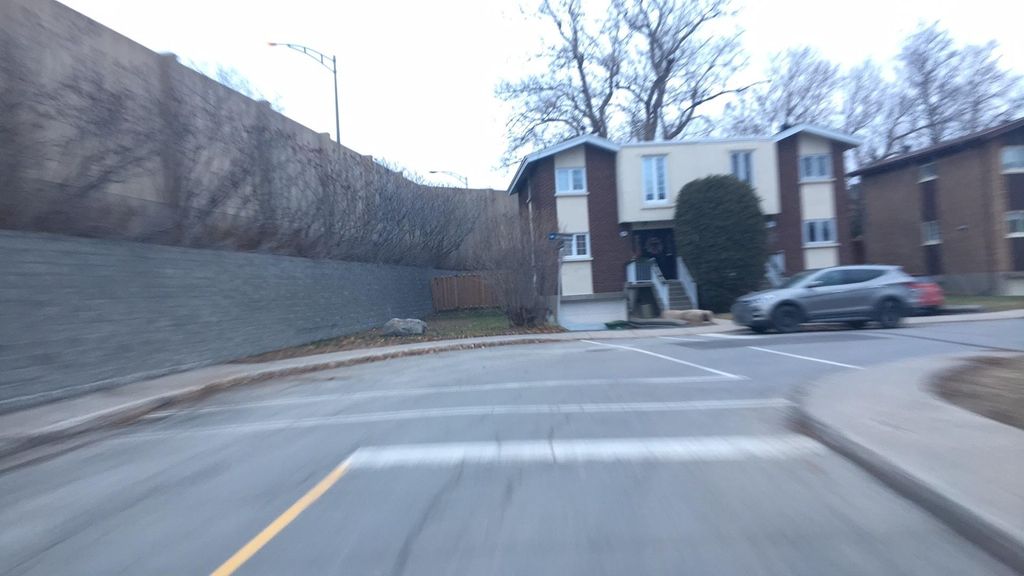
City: montreal